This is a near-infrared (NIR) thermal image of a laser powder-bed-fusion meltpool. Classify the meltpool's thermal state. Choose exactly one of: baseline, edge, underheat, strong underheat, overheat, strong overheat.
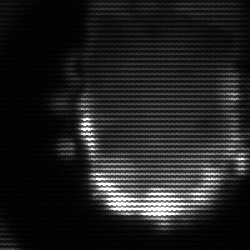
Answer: baseline